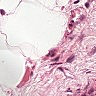
Metastatic tissue present: no